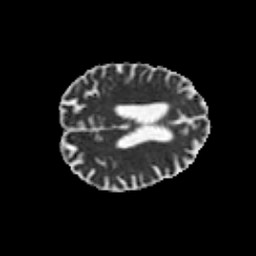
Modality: MD
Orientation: axial
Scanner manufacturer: siemens
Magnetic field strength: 3 T
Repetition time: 6.8 s
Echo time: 0.093 s